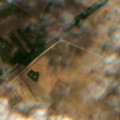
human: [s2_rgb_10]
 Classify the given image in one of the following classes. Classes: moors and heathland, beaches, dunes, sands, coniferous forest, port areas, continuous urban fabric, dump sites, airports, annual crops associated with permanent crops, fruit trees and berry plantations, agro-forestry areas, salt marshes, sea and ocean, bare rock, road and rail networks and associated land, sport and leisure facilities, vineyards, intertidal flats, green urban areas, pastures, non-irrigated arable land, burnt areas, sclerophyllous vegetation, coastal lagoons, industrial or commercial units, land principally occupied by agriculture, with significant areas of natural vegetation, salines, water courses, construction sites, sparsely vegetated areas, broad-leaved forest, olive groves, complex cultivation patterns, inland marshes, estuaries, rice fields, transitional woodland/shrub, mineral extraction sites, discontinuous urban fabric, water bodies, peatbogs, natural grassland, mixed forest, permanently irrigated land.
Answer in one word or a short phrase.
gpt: non-irrigated arable land, broad-leaved forest